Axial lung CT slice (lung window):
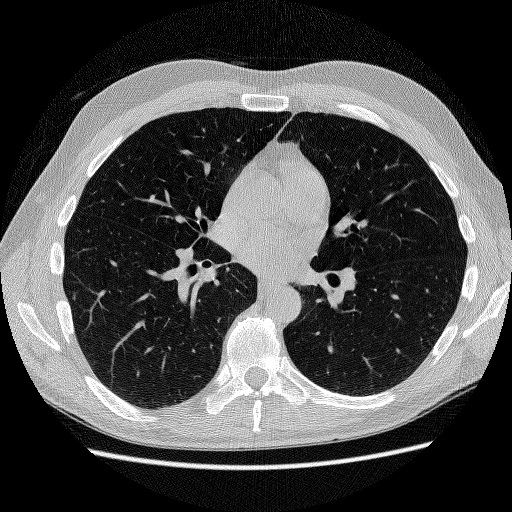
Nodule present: no